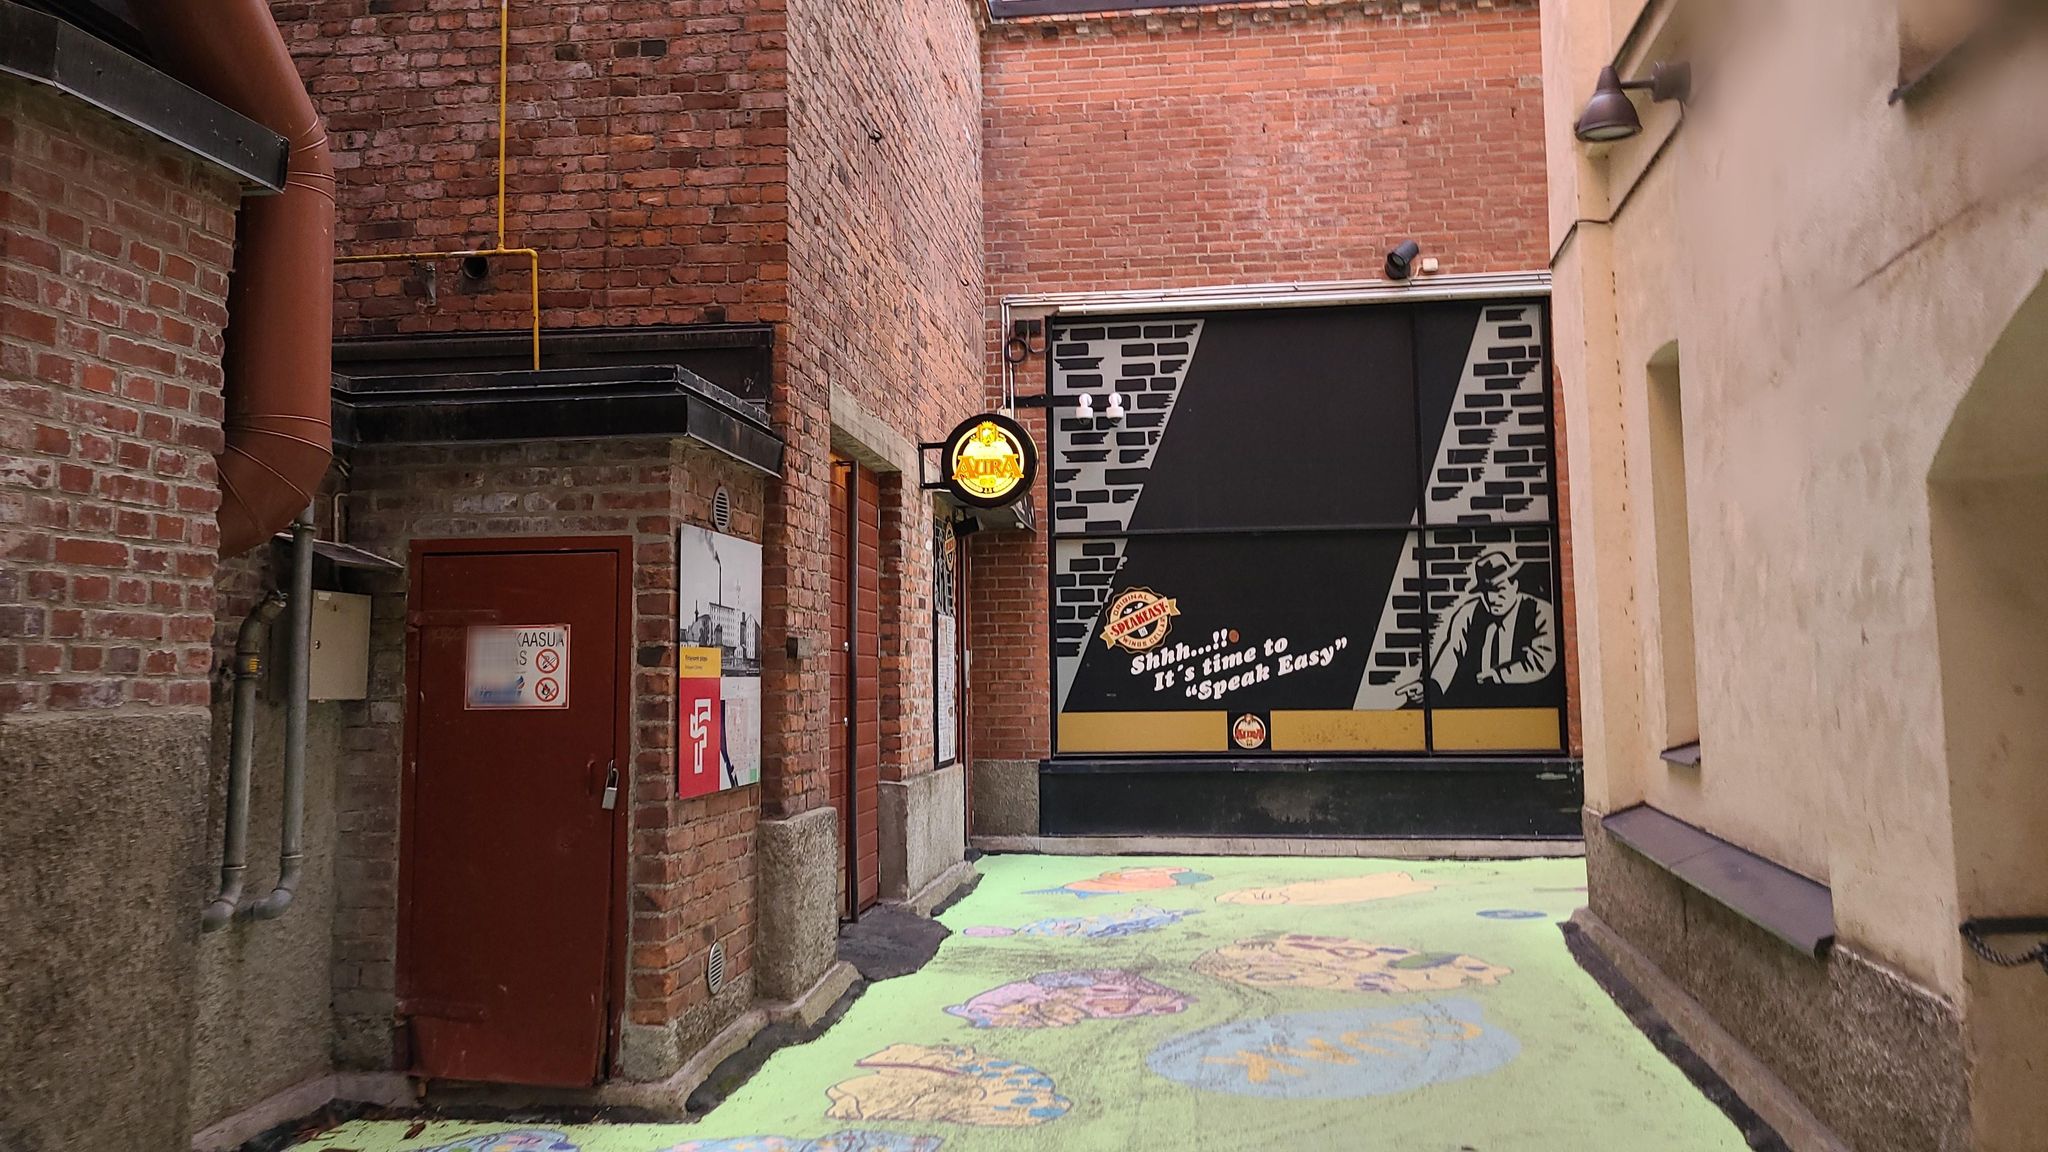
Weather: snowy
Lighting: day
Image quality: good
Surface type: walking surface
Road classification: steps, footway, corridor
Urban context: urban centre
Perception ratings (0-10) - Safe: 1.83, Lively: 1.09, Beautiful: 0.3, Boring: 6.09, Depressing: 2.44, Wealthy: 6.74